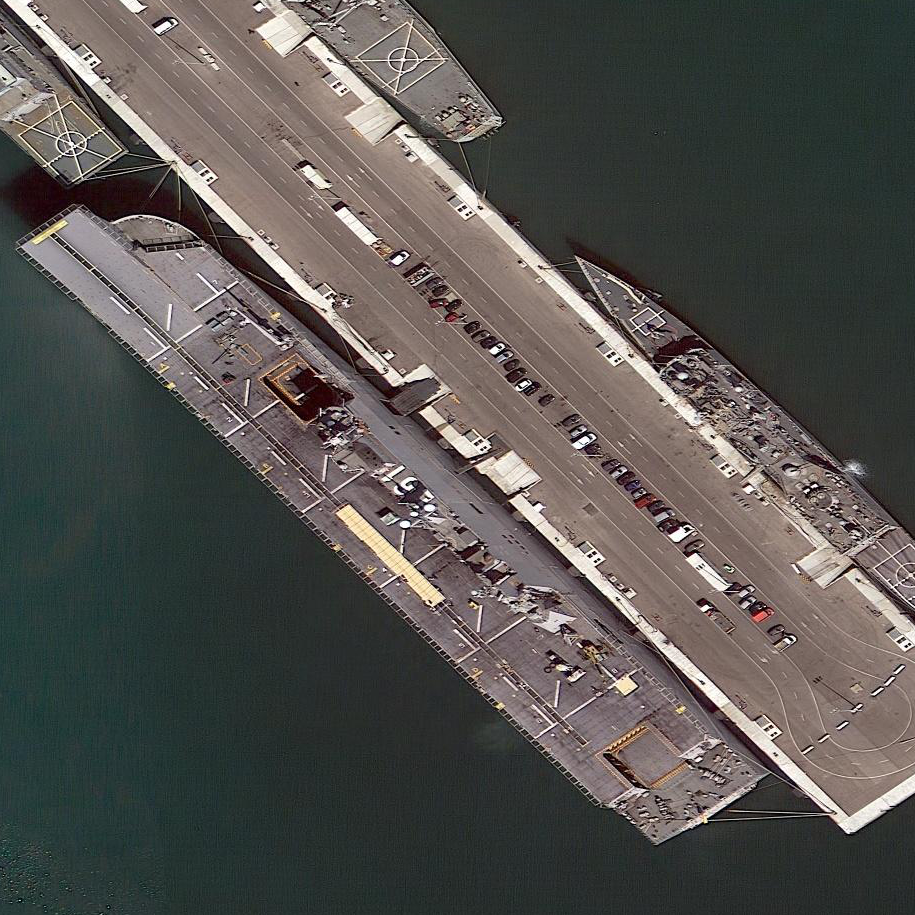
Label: assault